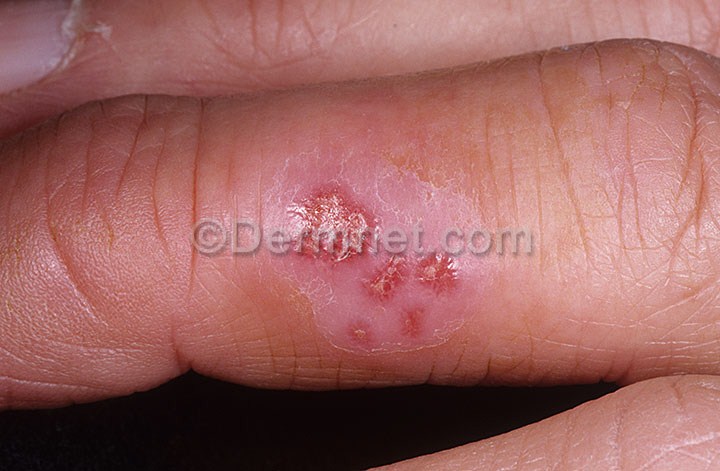
Disease: Warts Molluscum and other Viral Infections